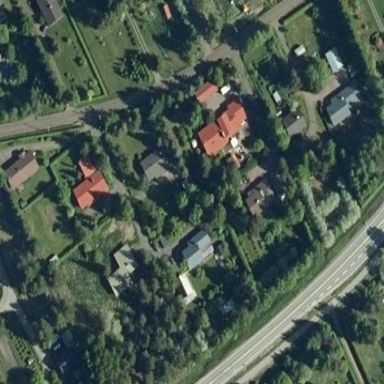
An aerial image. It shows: Residential area.